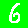
Digit: 6